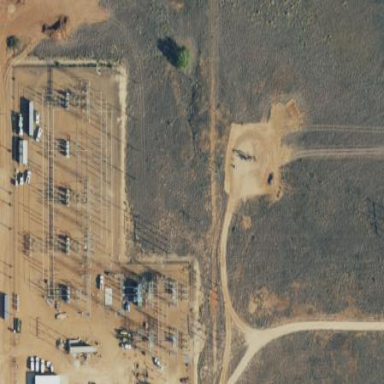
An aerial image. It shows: Power substation enclosed by fence.